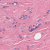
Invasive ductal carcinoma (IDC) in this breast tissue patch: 1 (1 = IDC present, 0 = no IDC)